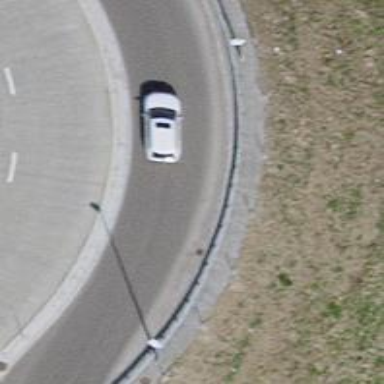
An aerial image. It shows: Asphalt road with primary link designation.